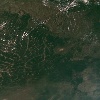
Label: land